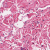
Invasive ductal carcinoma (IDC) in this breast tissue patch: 0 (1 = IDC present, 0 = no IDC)